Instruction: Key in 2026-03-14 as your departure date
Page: home
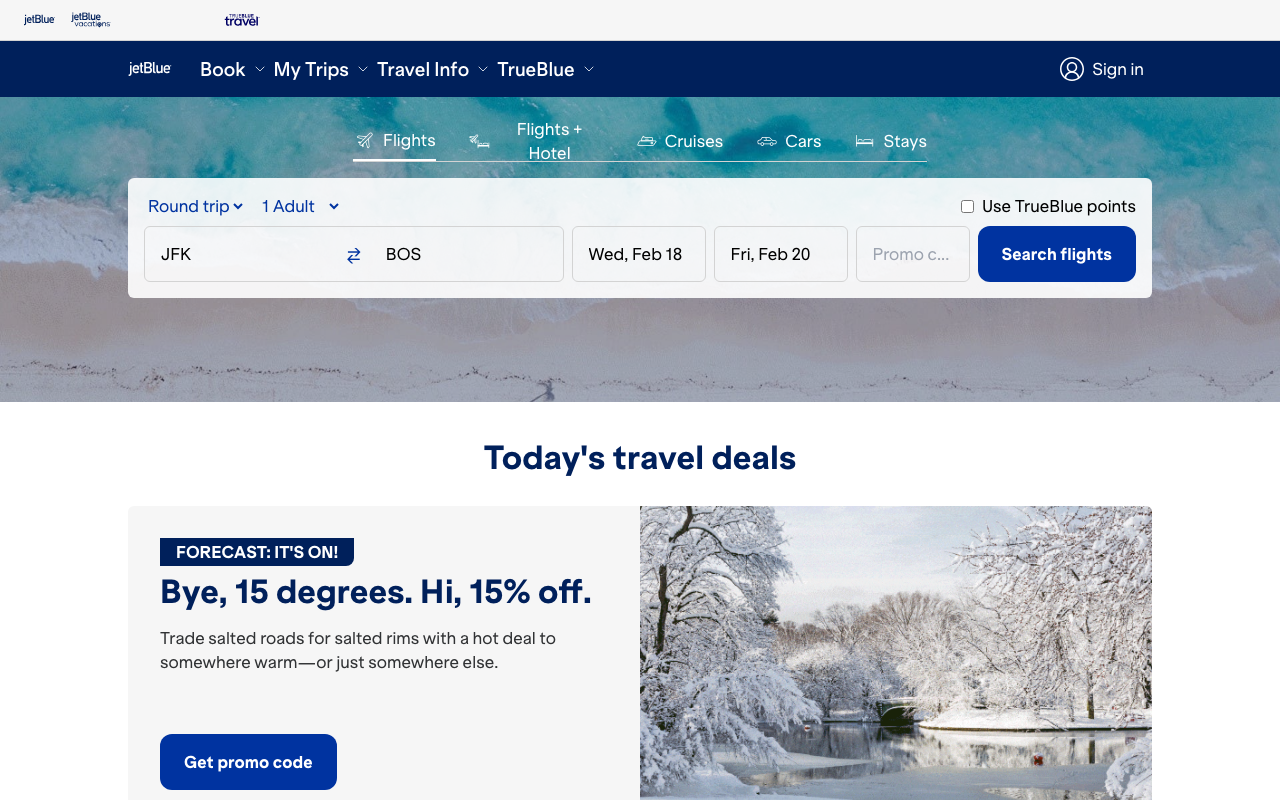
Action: type